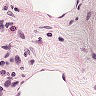
Metastatic tissue present: no